Interaction volume radius: 5 \u00c5
Interaction volume height: 15 \u00c5
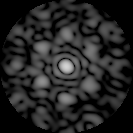
Disorder parameter: 0.6087